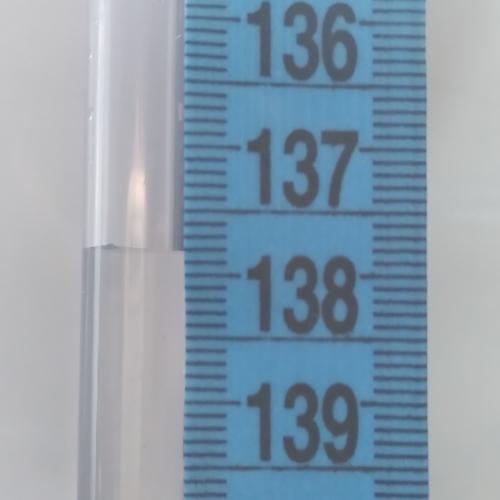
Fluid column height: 137.8 cm